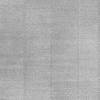
Atmospheric dust classification: dusty